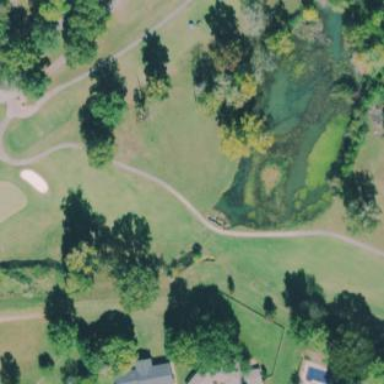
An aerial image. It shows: Golf fairway surrounded by grass.